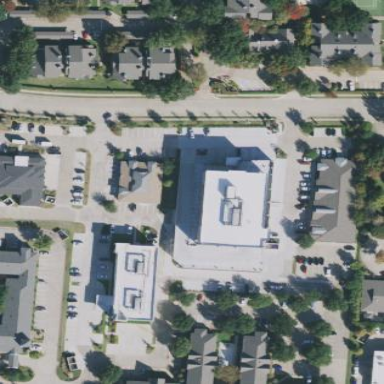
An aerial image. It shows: Commercial area.